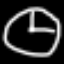
Label: clock